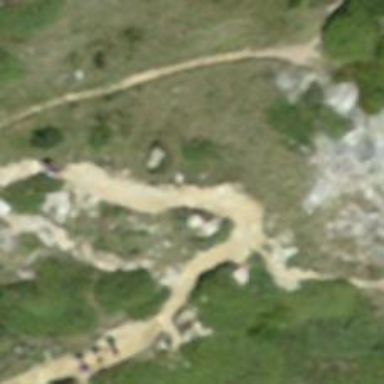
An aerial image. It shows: Rocky path.